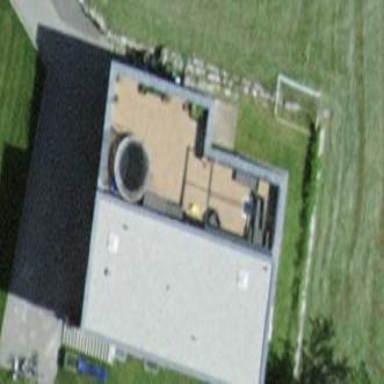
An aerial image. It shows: Simple house.